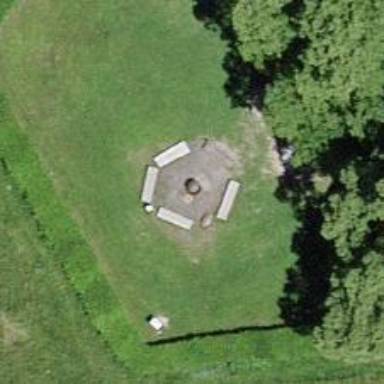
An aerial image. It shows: Barbecue facility.